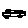
Label: car